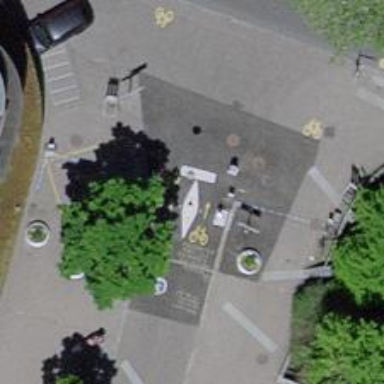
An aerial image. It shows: Rising bollard serving as barrier.